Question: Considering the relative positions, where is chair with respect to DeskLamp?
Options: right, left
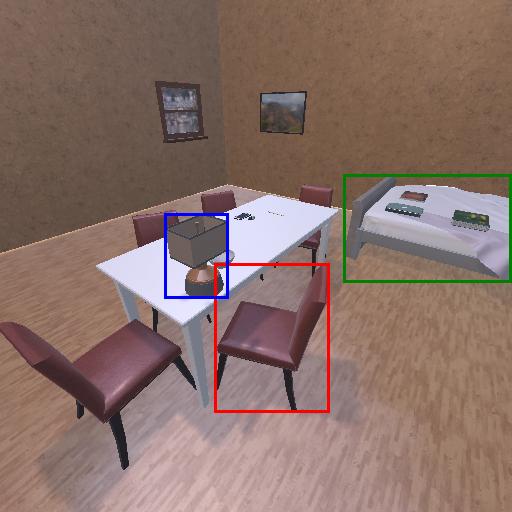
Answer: right